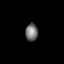
Tissue: lung
Cell type: Endothelial cells
Senescence score: 0.6952
Nuclear area (px): 208
Mean DAPI intensity: 118.159